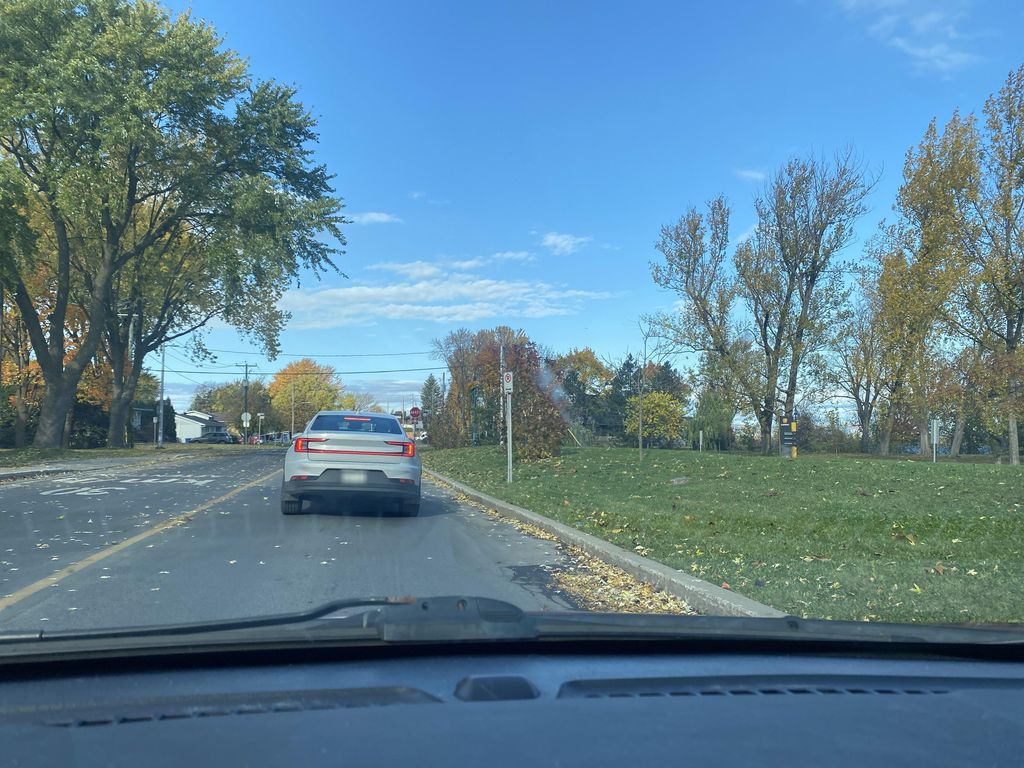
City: montreal